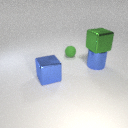
large blue metal cylinder behind large blue metal cube